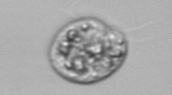
Label: Amoeba